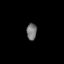
Tissue: prostate
Cell type: Endothelial cells
Senescence score: 0.6875
Nuclear area (px): 163
Mean DAPI intensity: 119.687